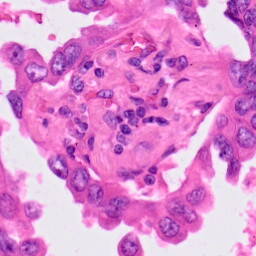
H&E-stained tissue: Lung